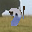
Label: 7